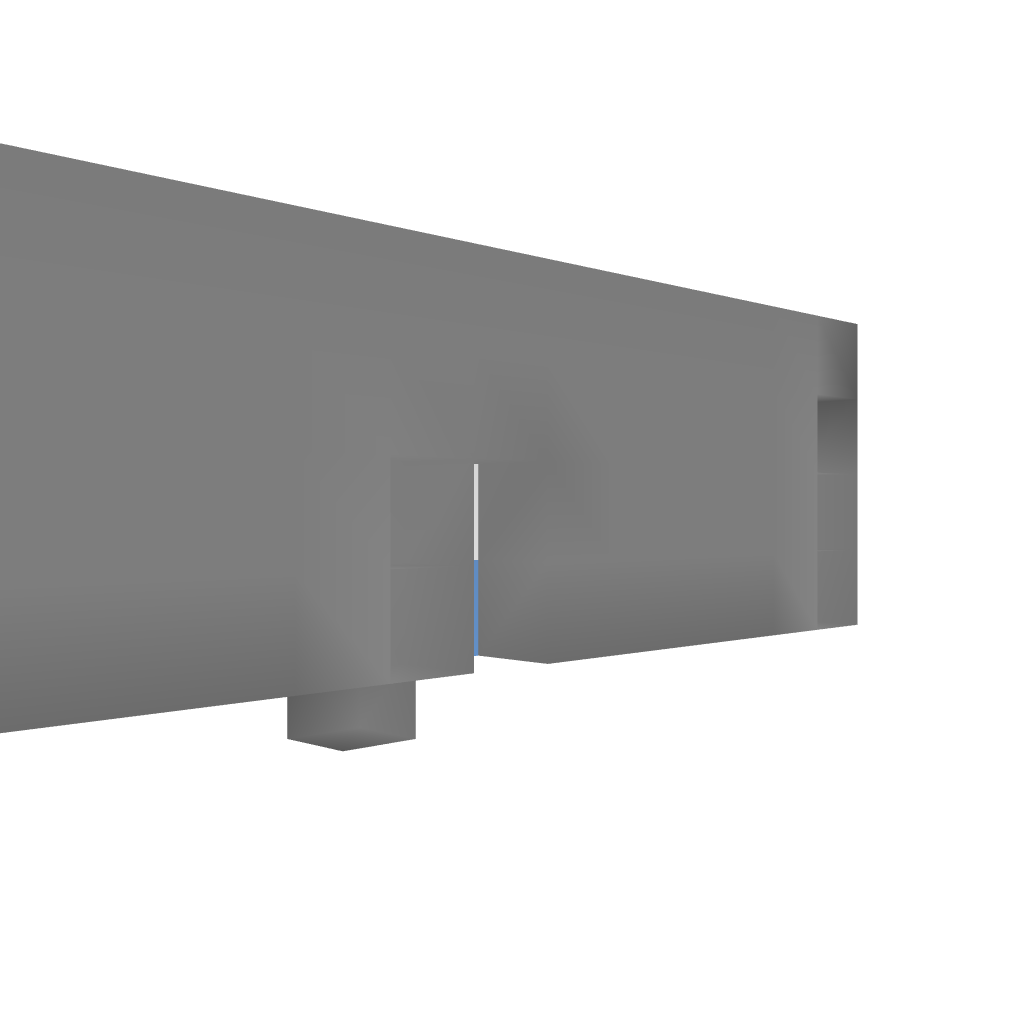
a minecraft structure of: Nazi Zombies Quick Revive bad low quality